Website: macys
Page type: added-to-cart
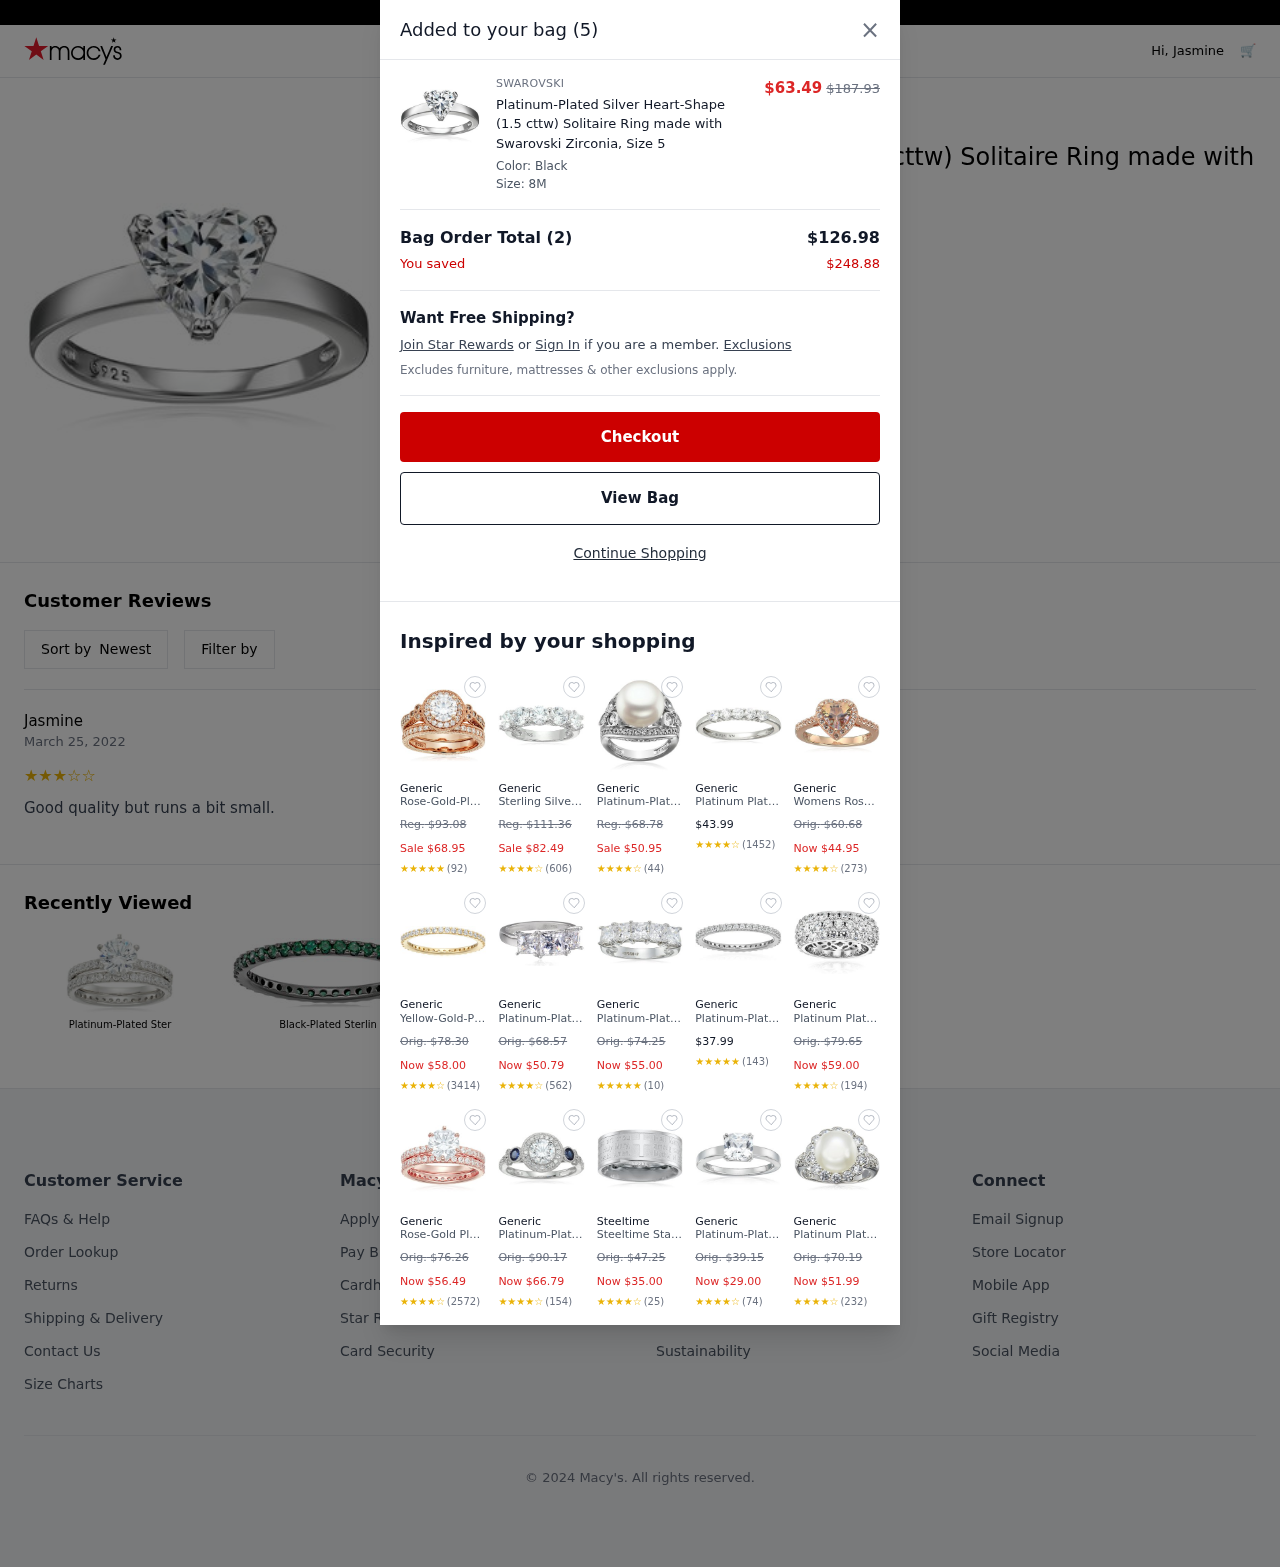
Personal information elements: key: PII_FIRSTNAME
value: Jasmine
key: PII_REVIEW
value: Good quality but runs a bit small.
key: PII_USER_RATING
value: ★
★
★
★
★
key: PII_USER_RATING
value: ★
★
★
★
☆
Product elements: key: PRODUCT1_BRAND
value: Swarovski
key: PRODUCT1_NAME
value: Platinum-Plated Silver Heart-Shape (1.5 cttw) Solitaire Ring made with Swarovski Zirconia, Size 5
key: PRODUCT1_PRICE
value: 63.49
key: PRODUCT18_NAME
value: Platinum-Plated Ster
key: PRODUCT19_NAME
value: Black-Plated Sterlin
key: PRODUCT1_ORIGINAL_PRICE
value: $187.93
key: PRODUCT2_BRAND
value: Generic
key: PRODUCT2_NAME
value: Rose-Gold-Plated Sterling Silver Antique Rings set made with Swarovski Zirconia, Size 8
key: PRODUCT2_ORIGINAL_PRICE
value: Reg. $93.08
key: PRODUCT2_PRICE
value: Sale $68.95
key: PRODUCT2_RATING
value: ★
★
★
★
★
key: PRODUCT2_NUM_RATINGS
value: (92)
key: PRODUCT3_BRAND
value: Generic
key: PRODUCT3_NAME
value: Sterling Silver Platinum or Gold Plated 5 Stone Round Cut Swarovski Cubic Zirconia Ring
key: PRODUCT3_ORIGINAL_PRICE
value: Reg. $111.36
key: PRODUCT3_PRICE
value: Sale $82.49
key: PRODUCT3_RATING
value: ★
★
★
★
☆
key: PRODUCT3_NUM_RATINGS
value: (606)
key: PRODUCT4_BRAND
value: Generic
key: PRODUCT4_NAME
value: Platinum-Plated Sterling Silver Cubic Zirconia Vintage Freshwater Cultured Pearl Cocktail Ring, Size
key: PRODUCT4_ORIGINAL_PRICE
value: Reg. $68.78
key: PRODUCT4_PRICE
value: Sale $50.95
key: PRODUCT4_RATING
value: ★
★
★
★
☆
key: PRODUCT4_NUM_RATINGS
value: (44)
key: PRODUCT5_BRAND
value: Generic
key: PRODUCT5_NAME
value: Platinum Plated Sterling Silver Swarovski Zirconia Round Cut 5 -Stone Ring
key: PRODUCT5_PRICE
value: $43.99
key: PRODUCT5_RATING
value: ★
★
★
★
☆
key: PRODUCT5_NUM_RATINGS
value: (1452)
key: PRODUCT6_BRAND
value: Generic
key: PRODUCT6_NAME
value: Womens Rose Gold Plated Sterling Silver Swarovski Zirconia Heart Misty Rose Topaz Halo Ring, Size 6
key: PRODUCT6_ORIGINAL_PRICE
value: Orig. $60.68
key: PRODUCT6_PRICE
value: Now $44.95
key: PRODUCT6_RATING
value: ★
★
★
★
☆
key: PRODUCT6_NUM_RATINGS
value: (273)
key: PRODUCT7_BRAND
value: Generic
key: PRODUCT7_NAME
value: Yellow-Gold-Plated Sterling Silver All-Around Band Ring set with Round Swarovski Zirconia (1/2 cttw)
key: PRODUCT7_ORIGINAL_PRICE
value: Orig. $78.30
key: PRODUCT7_PRICE
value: Now $58.00
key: PRODUCT7_RATING
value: ★
★
★
★
☆
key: PRODUCT7_NUM_RATINGS
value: (3414)
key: PRODUCT8_BRAND
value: Generic
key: PRODUCT8_NAME
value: Platinum-Plated Sterling Silver Princess-Cut 3-Stone Ring made with Swarovski Zirconia (4 cttw), Siz
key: PRODUCT8_ORIGINAL_PRICE
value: Orig. $68.57
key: PRODUCT8_PRICE
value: Now $50.79
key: PRODUCT8_RATING
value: ★
★
★
★
☆
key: PRODUCT8_NUM_RATINGS
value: (562)
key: PRODUCT9_BRAND
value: Generic
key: PRODUCT9_NAME
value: Platinum-Plated Sterling Silver Princess-Cut 5-Stone Ring made with Swarovski Zirconia (3 cttw), Siz
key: PRODUCT9_ORIGINAL_PRICE
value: Orig. $74.25
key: PRODUCT9_PRICE
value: Now $55.00
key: PRODUCT9_RATING
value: ★
★
★
★
★
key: PRODUCT9_NUM_RATINGS
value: (10)
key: PRODUCT10_BRAND
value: Generic
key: PRODUCT10_NAME
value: Platinum-Plated Sterling Silver All-Around Band Ring set with Round Swarovski Zirconia (1/2 cttw), S
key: PRODUCT10_PRICE
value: $37.99
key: PRODUCT10_RATING
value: ★
★
★
★
★
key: PRODUCT10_NUM_RATINGS
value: (143)
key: PRODUCT11_BRAND
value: Generic
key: PRODUCT11_NAME
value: Platinum Plated or Gold Plated 3 Row Round Cut Pave Setting Ring with Swarovski Cubic Zirconia Plati
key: PRODUCT11_ORIGINAL_PRICE
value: Orig. $79.65
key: PRODUCT11_PRICE
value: Now $59.00
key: PRODUCT11_RATING
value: ★
★
★
★
☆
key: PRODUCT11_NUM_RATINGS
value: (194)
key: PRODUCT12_BRAND
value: Generic
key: PRODUCT12_NAME
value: Rose-Gold Plated Sterling Silver Round Ring Set made with Swarovski Zirconia (1 Carat Center Stone),
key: PRODUCT12_ORIGINAL_PRICE
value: Orig. $76.26
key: PRODUCT12_PRICE
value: Now $56.49
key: PRODUCT12_RATING
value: ★
★
★
★
☆
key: PRODUCT12_NUM_RATINGS
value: (2572)
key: PRODUCT13_BRAND
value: Generic
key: PRODUCT13_NAME
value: Platinum-Plated Sterling Silver Swarovski Zirconia Antique Round-Cut and Created Sapphire Ring size
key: PRODUCT13_ORIGINAL_PRICE
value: Orig. $90.17
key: PRODUCT13_PRICE
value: Now $66.79
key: PRODUCT13_RATING
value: ★
★
★
★
☆
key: PRODUCT13_NUM_RATINGS
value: (154)
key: PRODUCT14_BRAND
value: Steeltime
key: PRODUCT14_NAME
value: Steeltime Stainless Steel Serenity Prayer Band Ring
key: PRODUCT14_ORIGINAL_PRICE
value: Orig. $47.25
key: PRODUCT14_PRICE
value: Now $35.00
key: PRODUCT14_RATING
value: ★
★
★
★
☆
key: PRODUCT14_NUM_RATINGS
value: (25)
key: PRODUCT15_BRAND
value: Generic
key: PRODUCT15_NAME
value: Platinum-Plated Silver Cushion-Cut Solitaire Ring made with Swarovski Zirconia, Size 7
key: PRODUCT15_ORIGINAL_PRICE
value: Orig. $39.15
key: PRODUCT15_PRICE
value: Now $29.00
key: PRODUCT15_RATING
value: ★
★
★
★
☆
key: PRODUCT15_NUM_RATINGS
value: (74)
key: PRODUCT16_BRAND
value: Generic
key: PRODUCT16_NAME
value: Platinum Plated Sterling Silver Cubic Zirconia Freshwater Cultured Flower Pearl Ring, Size 7
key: PRODUCT16_ORIGINAL_PRICE
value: Orig. $70.19
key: PRODUCT16_PRICE
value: Now $51.99
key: PRODUCT16_RATING
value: ★
★
★
★
☆
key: PRODUCT16_NUM_RATINGS
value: (232)
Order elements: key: ORDER_DATE
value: March 25, 2022
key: ORDER_NUM_ITEMS
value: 5
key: ORDER_NUM_ITEMS
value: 2
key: ORDER_SUBTOTAL
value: $126.98
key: ORDER_SAVINGS
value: $248.88